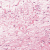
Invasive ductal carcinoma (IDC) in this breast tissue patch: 0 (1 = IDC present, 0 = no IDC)